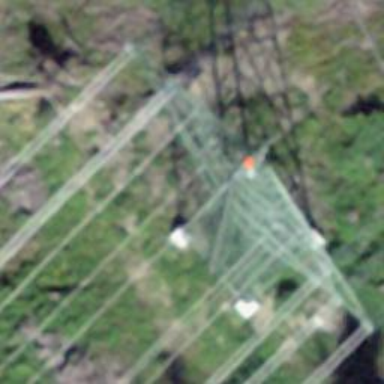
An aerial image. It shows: Lattice structure tower used for power distribution.